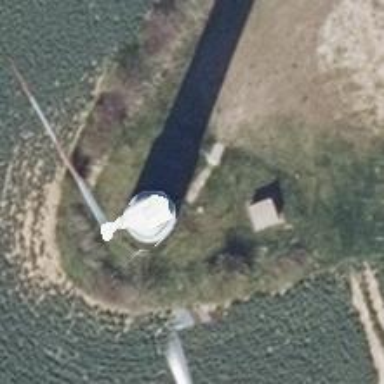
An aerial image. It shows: Wind generator using wind turbines of horizontal axis.